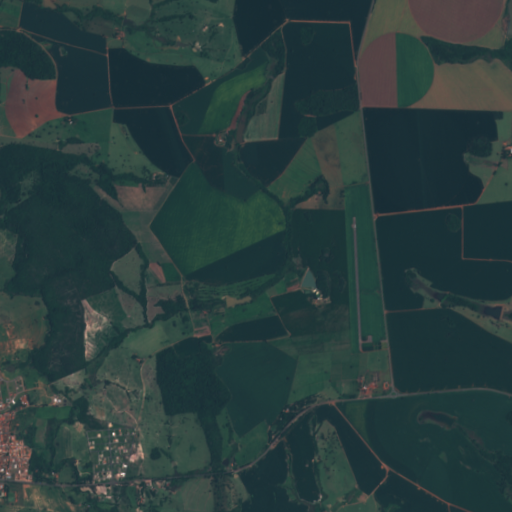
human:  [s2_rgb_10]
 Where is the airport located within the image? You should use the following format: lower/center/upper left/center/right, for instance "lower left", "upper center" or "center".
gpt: The airport is located in the lower right of the image.
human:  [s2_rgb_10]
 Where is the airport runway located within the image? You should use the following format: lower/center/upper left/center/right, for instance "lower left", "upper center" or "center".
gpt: The airport runway is located in the lower right of the image.
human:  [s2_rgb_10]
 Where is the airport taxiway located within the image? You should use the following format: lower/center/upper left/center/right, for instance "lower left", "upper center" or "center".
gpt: The airport taxiway is located in the lower right of the image.
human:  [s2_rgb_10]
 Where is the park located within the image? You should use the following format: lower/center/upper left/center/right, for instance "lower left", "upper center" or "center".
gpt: The park is located in the lower left of the image.
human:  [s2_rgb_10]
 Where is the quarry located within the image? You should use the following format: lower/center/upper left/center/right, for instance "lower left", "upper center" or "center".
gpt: There is no quarry in the image.